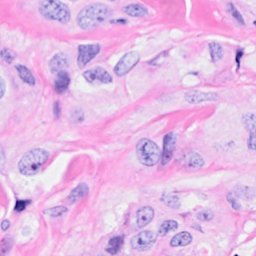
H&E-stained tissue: Breast